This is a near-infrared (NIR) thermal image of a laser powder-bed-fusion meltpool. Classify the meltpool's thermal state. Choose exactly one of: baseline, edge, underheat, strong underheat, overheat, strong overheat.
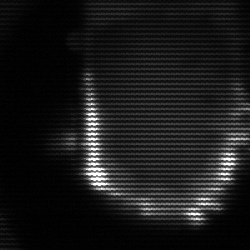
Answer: baseline